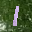
Label: 1